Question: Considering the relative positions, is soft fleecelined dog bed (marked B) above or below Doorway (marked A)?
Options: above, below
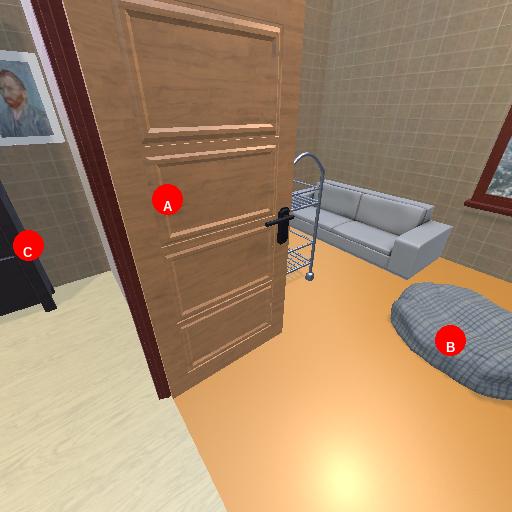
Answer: above